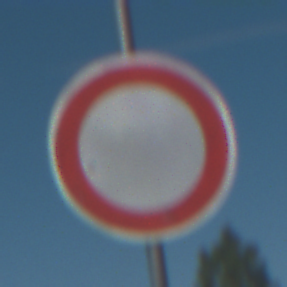
Verkehrszeichen: VerbotFahrzeugeAllerArt
Umgebung: Outdoor, Special
Tageszeit: Midday
Wetter: PartlyCloudy
Licht: Natural
Jahreszeit: NotSpecified
Kontrast: HighContrast